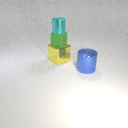
large blue metal cylinder in front of large yellow metal cube